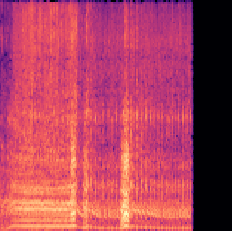
Sound class: Chainsaw